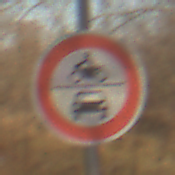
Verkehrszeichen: VerbotKraftfahrzeuge
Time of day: SunriseSunset
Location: Outdoor (Nature)
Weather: PartlyCloudy
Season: NotSpecified
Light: Natural